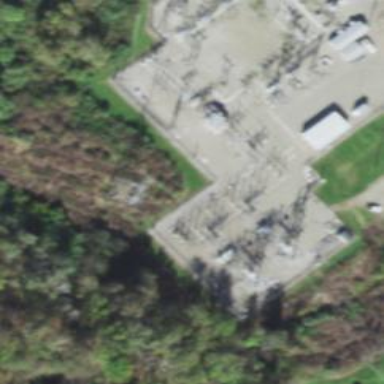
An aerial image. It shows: Switch for power supply.